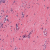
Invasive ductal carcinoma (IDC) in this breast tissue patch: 1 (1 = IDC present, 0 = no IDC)